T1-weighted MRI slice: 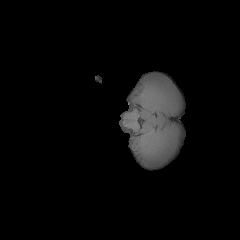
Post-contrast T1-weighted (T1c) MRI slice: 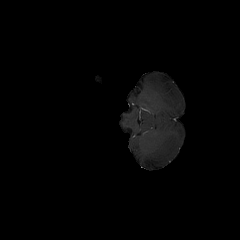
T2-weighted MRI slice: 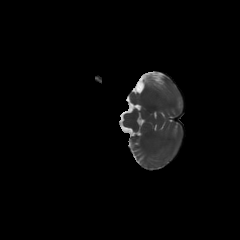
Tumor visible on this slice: no